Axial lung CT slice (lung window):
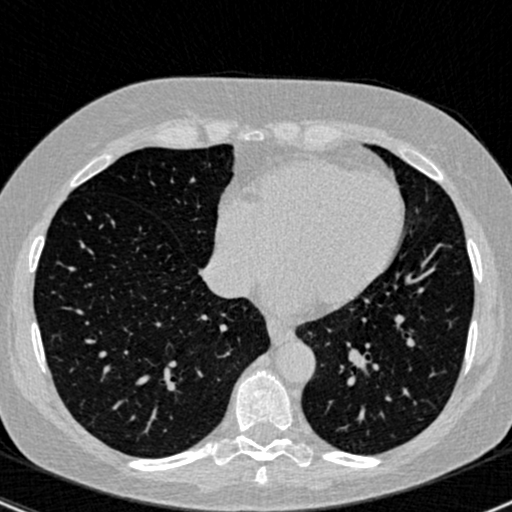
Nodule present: no